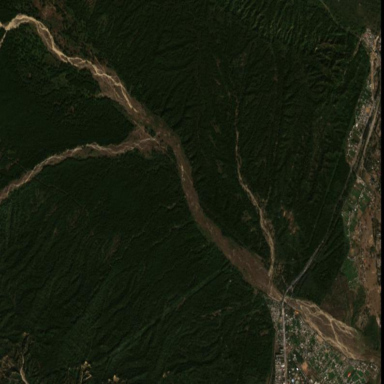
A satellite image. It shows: River flowing through natural landscape.